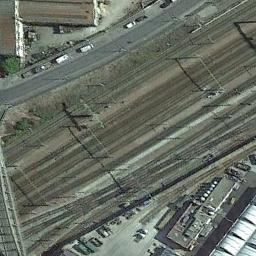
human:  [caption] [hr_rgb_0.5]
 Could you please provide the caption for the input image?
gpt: These railways are flanked by some buildings .

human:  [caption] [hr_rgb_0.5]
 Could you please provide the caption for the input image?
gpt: There are two railways in the middle of the two highways .

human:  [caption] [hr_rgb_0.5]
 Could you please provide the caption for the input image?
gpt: The railway is next to some houses .

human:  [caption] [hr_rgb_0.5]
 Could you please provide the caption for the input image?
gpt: There are several buildings of different shapes beside the railway .

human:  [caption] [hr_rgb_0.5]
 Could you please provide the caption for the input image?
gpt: There are some buildings beside the railway .